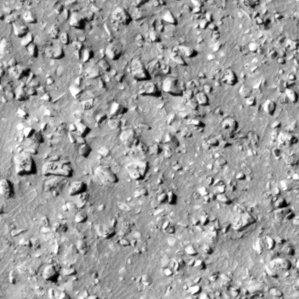
Label: non_frost